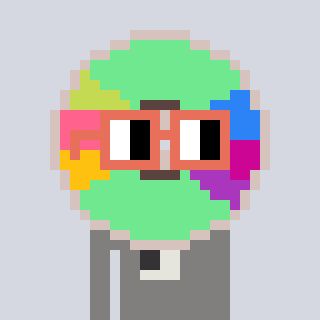
a pixel art character with square orange glasses, a cd-shaped head and a bluegrey-colored body on a cool background